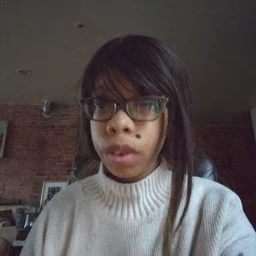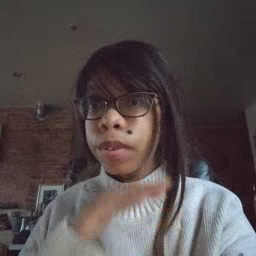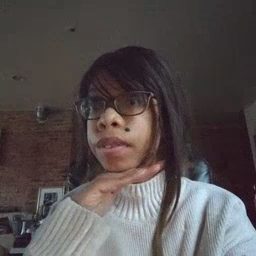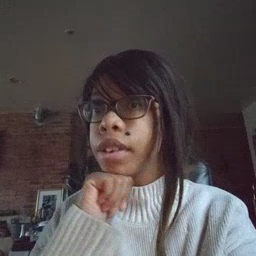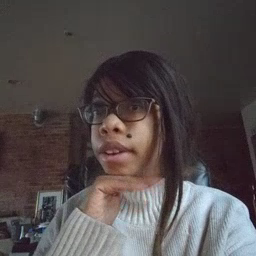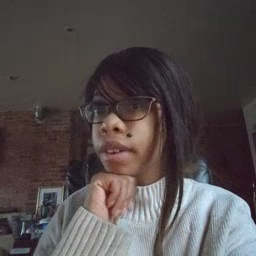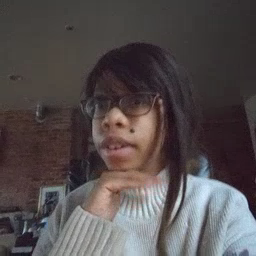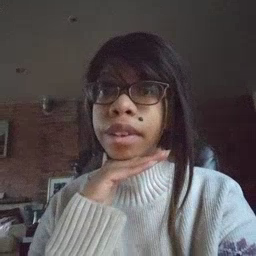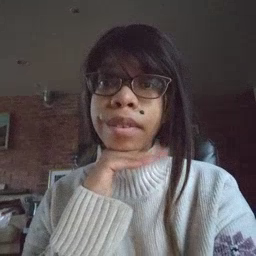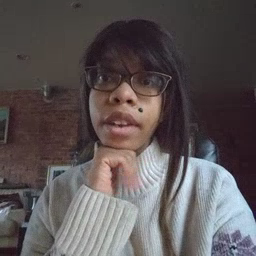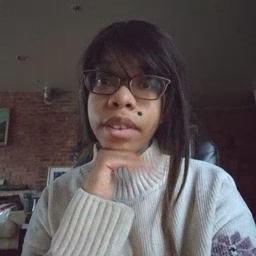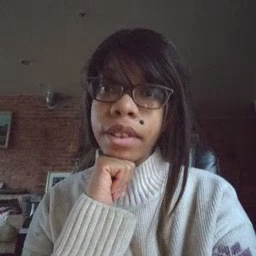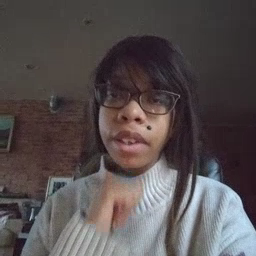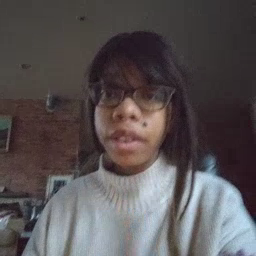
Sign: pig